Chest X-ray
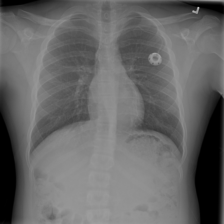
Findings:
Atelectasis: negative
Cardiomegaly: negative
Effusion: negative
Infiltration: negative
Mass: negative
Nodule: negative
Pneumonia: negative
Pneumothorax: negative
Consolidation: negative
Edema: negative
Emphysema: negative
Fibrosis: negative
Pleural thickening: negative
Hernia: negative